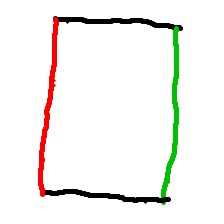
Shape: rectangle